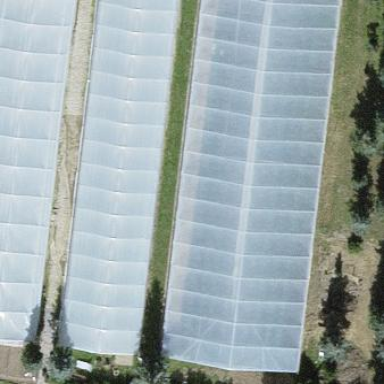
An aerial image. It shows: Greenhouse.